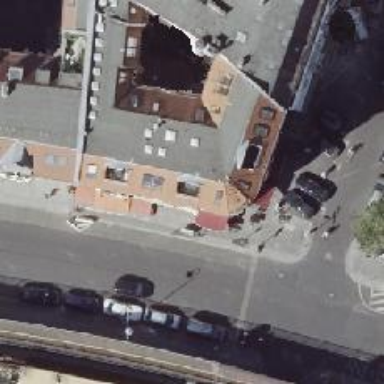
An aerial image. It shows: Lively nightclub.